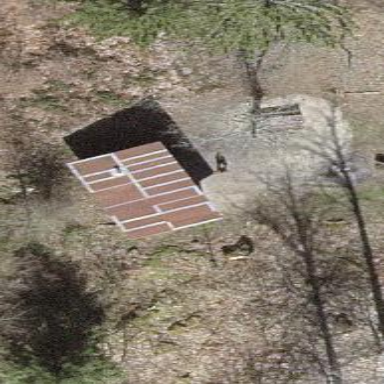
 providing place for outdoor activities."